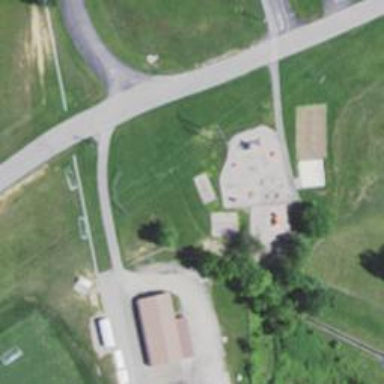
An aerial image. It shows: Playground area for leisure land.